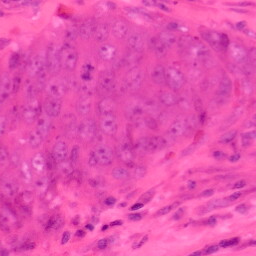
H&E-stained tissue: Colon